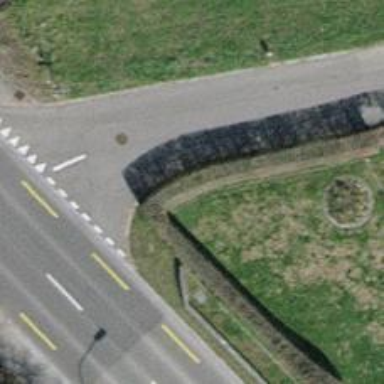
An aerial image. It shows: Hedge acting as barrier.